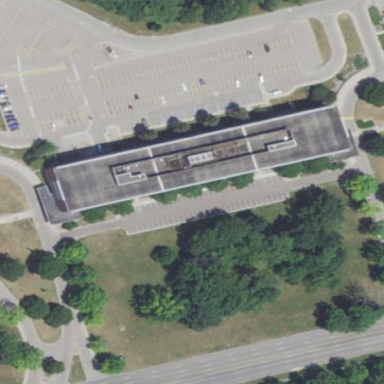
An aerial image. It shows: Office building.